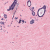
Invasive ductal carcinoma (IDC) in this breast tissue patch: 0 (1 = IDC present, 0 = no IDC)